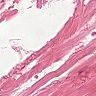
Metastatic tissue present: no